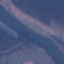
Land use / land cover class: River